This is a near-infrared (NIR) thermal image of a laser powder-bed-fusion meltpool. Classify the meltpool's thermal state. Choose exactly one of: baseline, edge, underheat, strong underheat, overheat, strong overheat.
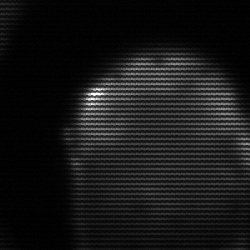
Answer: edge